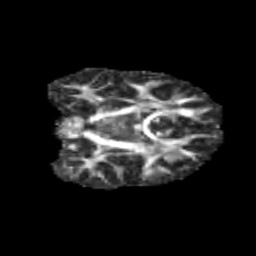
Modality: FA
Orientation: coronal
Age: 9
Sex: female
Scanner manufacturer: siemens
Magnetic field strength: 3 T
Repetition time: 3.8 s
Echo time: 0.07 s